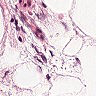
Metastatic tissue present: no